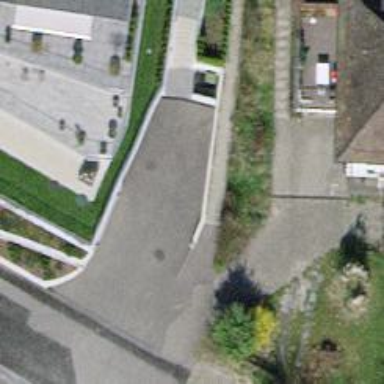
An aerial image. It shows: Gravel path.